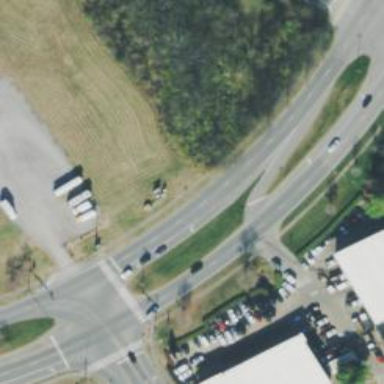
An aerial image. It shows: Secondary link road.